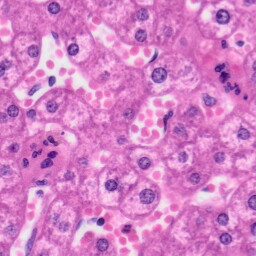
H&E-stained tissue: Liver